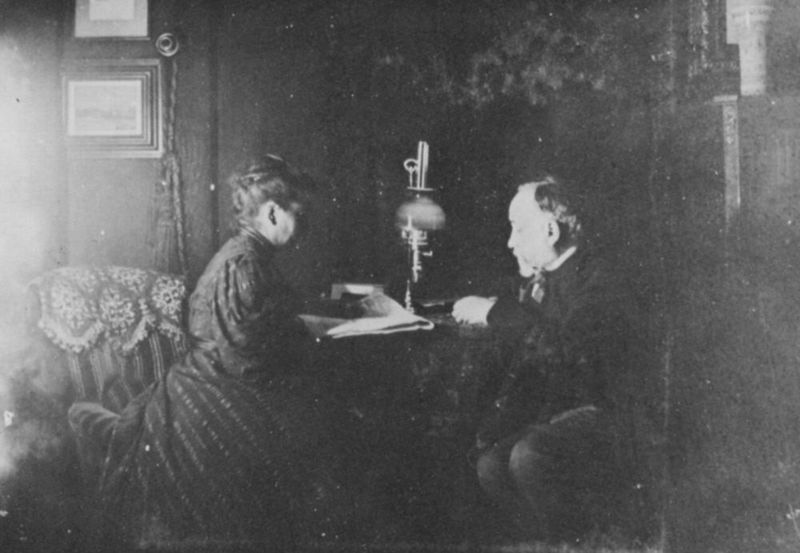
Titel: Degas mit Zoé, die ihm aus der Zeitung vorliest
Künstler: Antoine Degas
Institution: Sammlung Madame Joxe
Schlagwörter: blätter, dunkel, gemälde, hand, mann, schatten, weiß, sitzen, fenster, frau, frisur, glas, grau, haar, hell, kleid, köpfe, lampe, laterne, licht, mund, nase, ohr, profil, raum, schwarz, stuhl, tisch, zimmer, dame, haus, tuch, gespräch, muster, rock, alt, anzug, bart, gesichter, hose, jacke, jung, profile, regal, wand, arm, augen, faru, knoten, kragen, rahmen, spitze, ärmel, bild, bildnis, herr, innenraum, portrait, porträt, hütte, rauch, sonne, dunkelheit, gewand, haare, interieur, mantel, sessel, sitzend, stickerei, stoff, stoffe, decke, paar, leuchte, ohren, ofen, vase, taille, dutt, schrift, bilder, bilderrahmen, fotos, papier, sofa, wohnzimmer, ecke, düster, unterhaltung, zwei, sonnenlicht, vergilbt, polster, salon, tapete, tischlampe, freizeit, lesen, gestreift, streifen, hochgesteckt, stube, kordel, posament, hochsteckfrisur, kinnbart, unscharf, foto, fotografie, photographie, deckchen, doppelportrait, belichtung, buch, schwarz weiss, zeitung, photo, liebespaar, ehepaar, verschwommen, öllampe, dunke, lichtquelle, leser, lesend, leserin, fotographie, gegenüber, kachelofen, petroleumlampe, gaslampe, fotografei, karbidlampe, fotograife, stromkabel, verblichen, petroliumlampe, wolldecke, billd, zeitunglesen, häkeldecke, lesem, petroleumlamoe, schutzdecke, stromkanel, zierdecke, rahen, 19. jahrhundert, sitzden, bei tisch